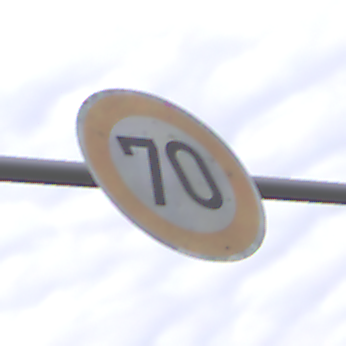
Verkehrszeichen: Geschwindigkeit70
Umgebung: Outdoor, Suburban
Tageszeit: Midday
Wetter: Overcast
Licht: Natural
Jahreszeit: NotSpecified
Kontrast: LowContrast